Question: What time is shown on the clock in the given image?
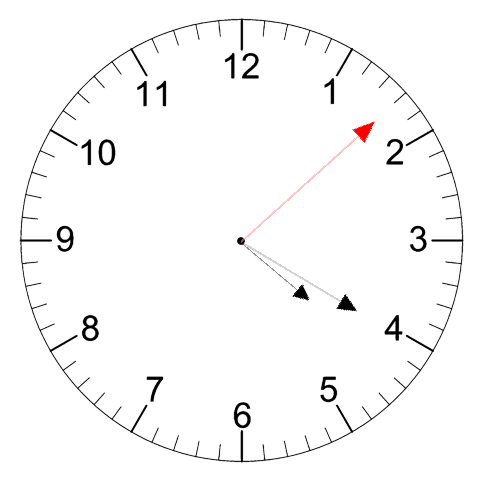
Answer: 04:20:08